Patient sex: M
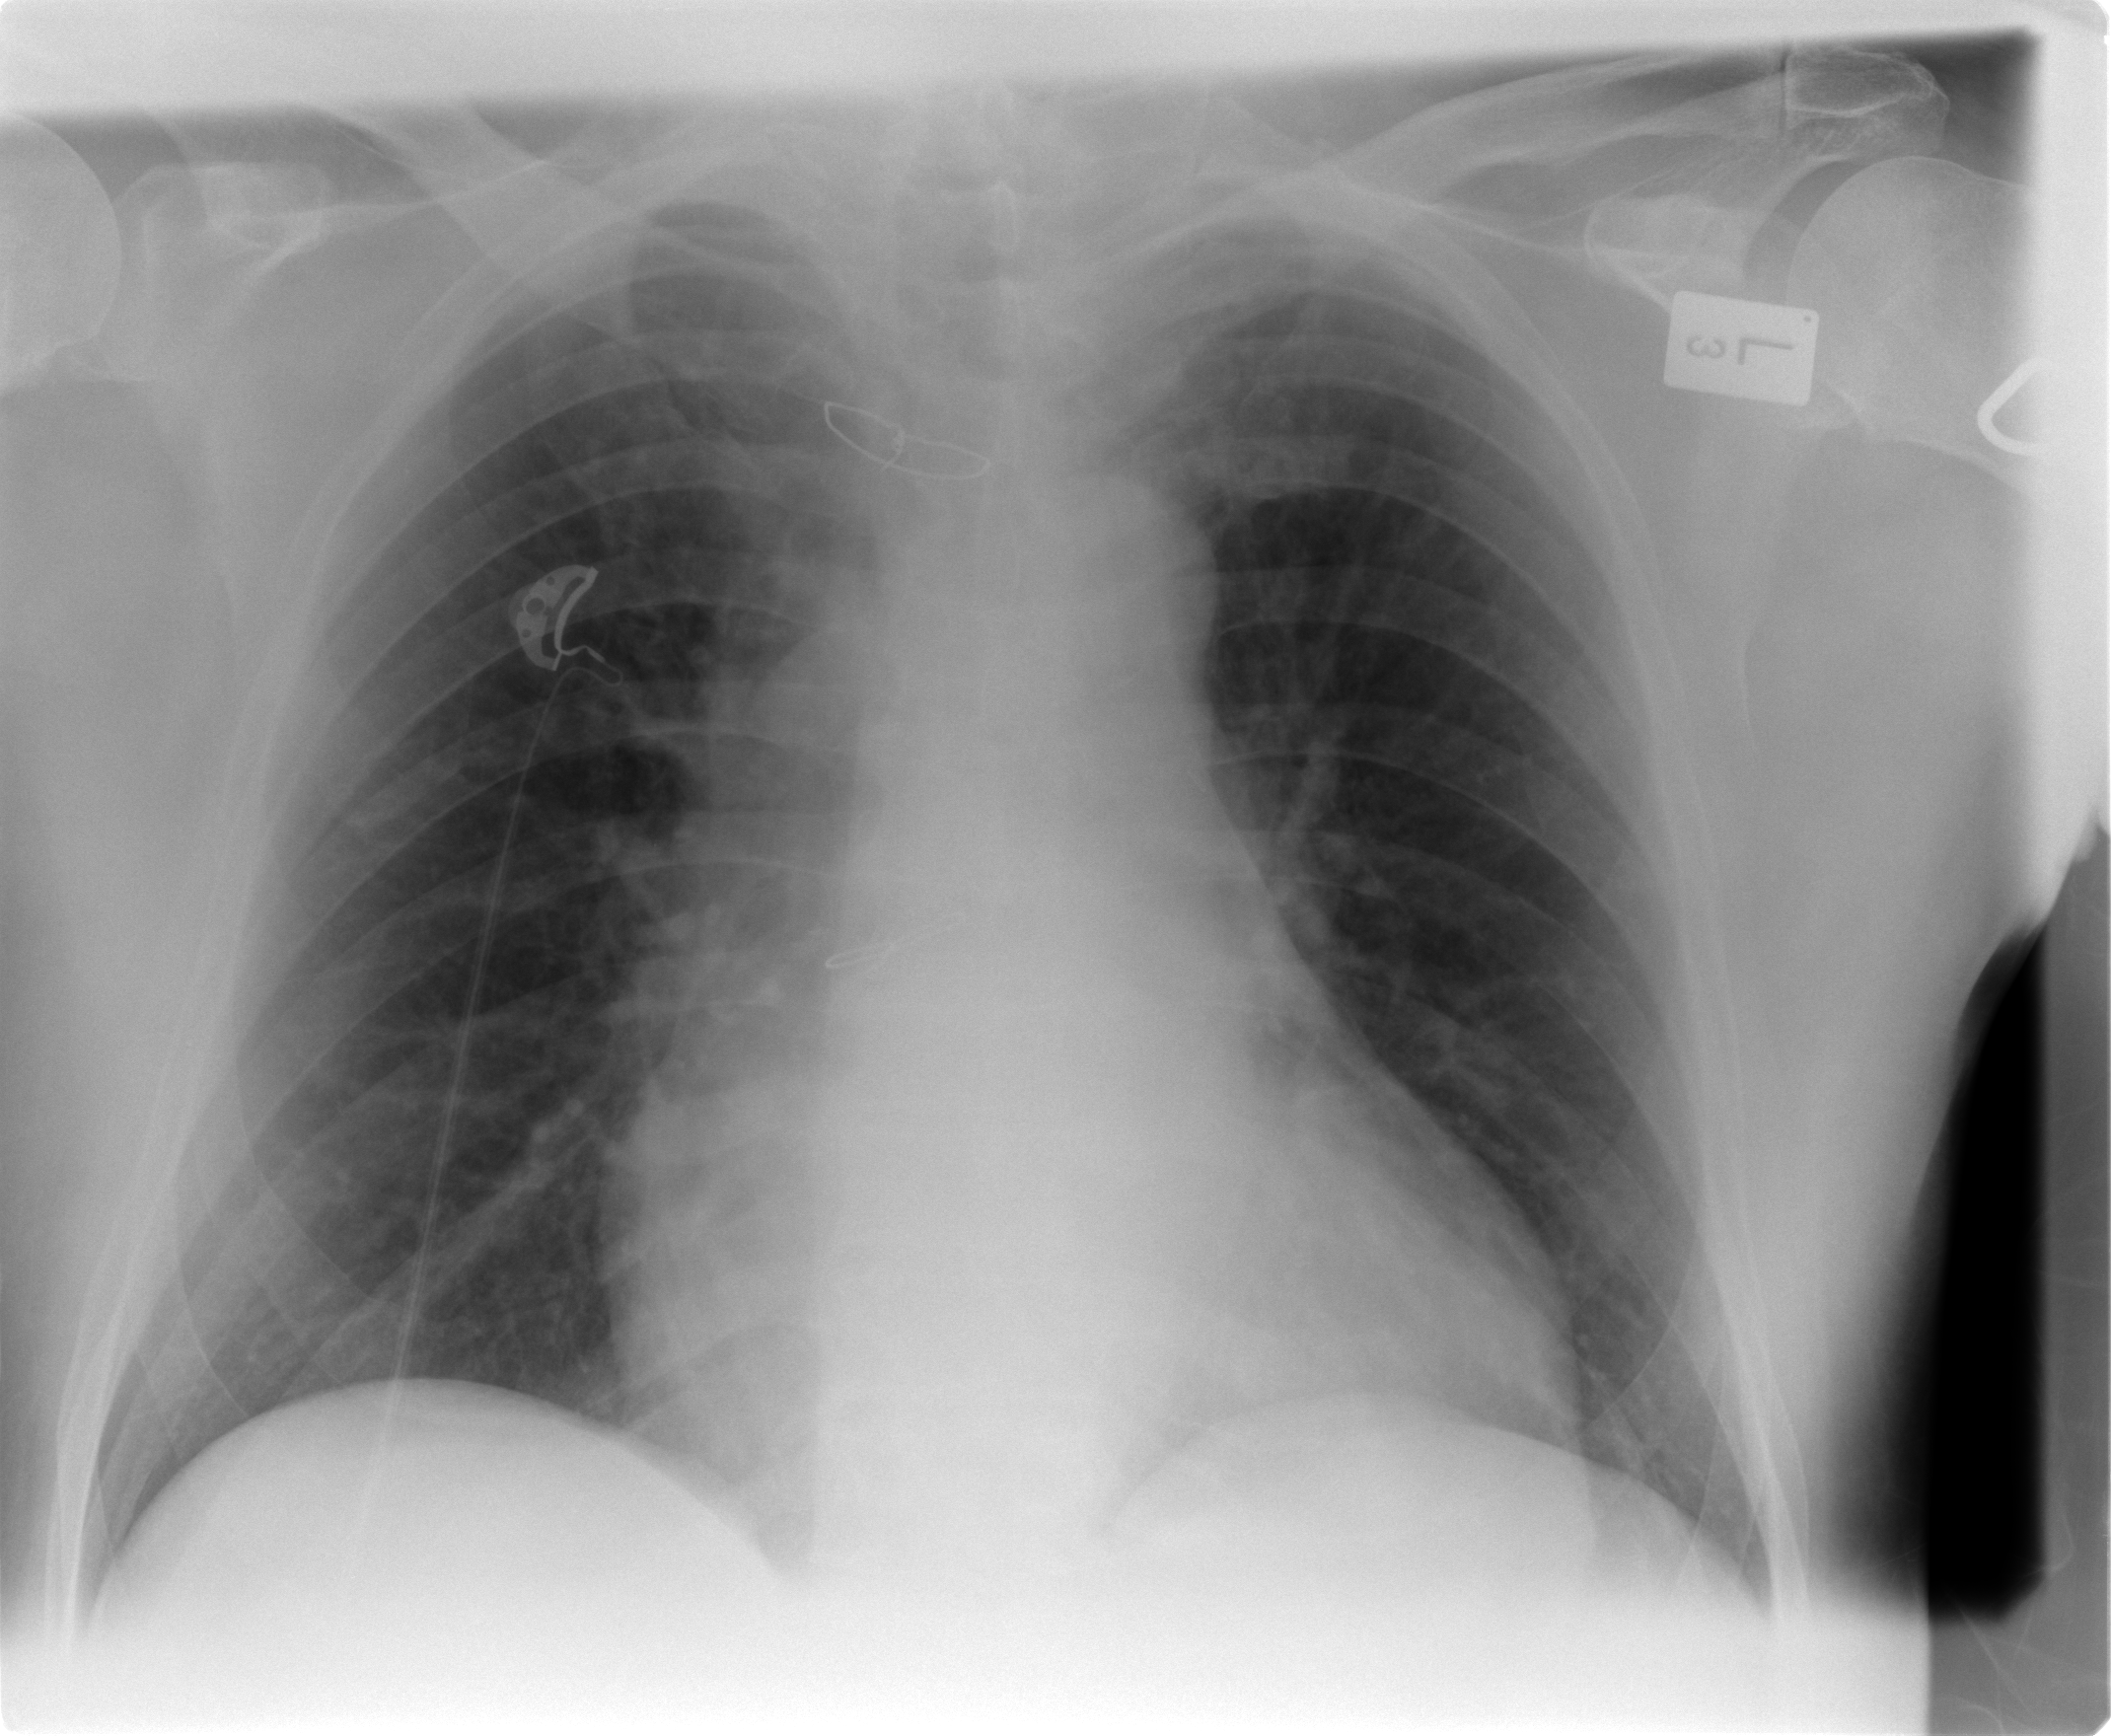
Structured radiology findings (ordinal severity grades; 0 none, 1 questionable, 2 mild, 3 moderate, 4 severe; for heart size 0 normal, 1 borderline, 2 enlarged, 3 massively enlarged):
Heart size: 2
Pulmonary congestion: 1
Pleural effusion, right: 0
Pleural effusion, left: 0
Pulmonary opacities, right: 0
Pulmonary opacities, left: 0
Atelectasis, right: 0
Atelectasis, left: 0